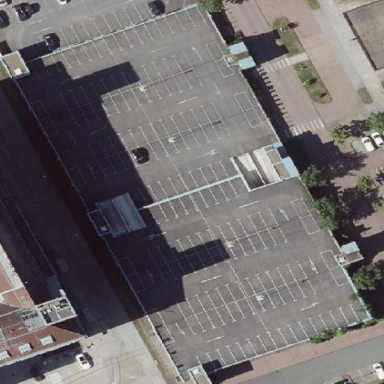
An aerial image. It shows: Multi-storey parking building.